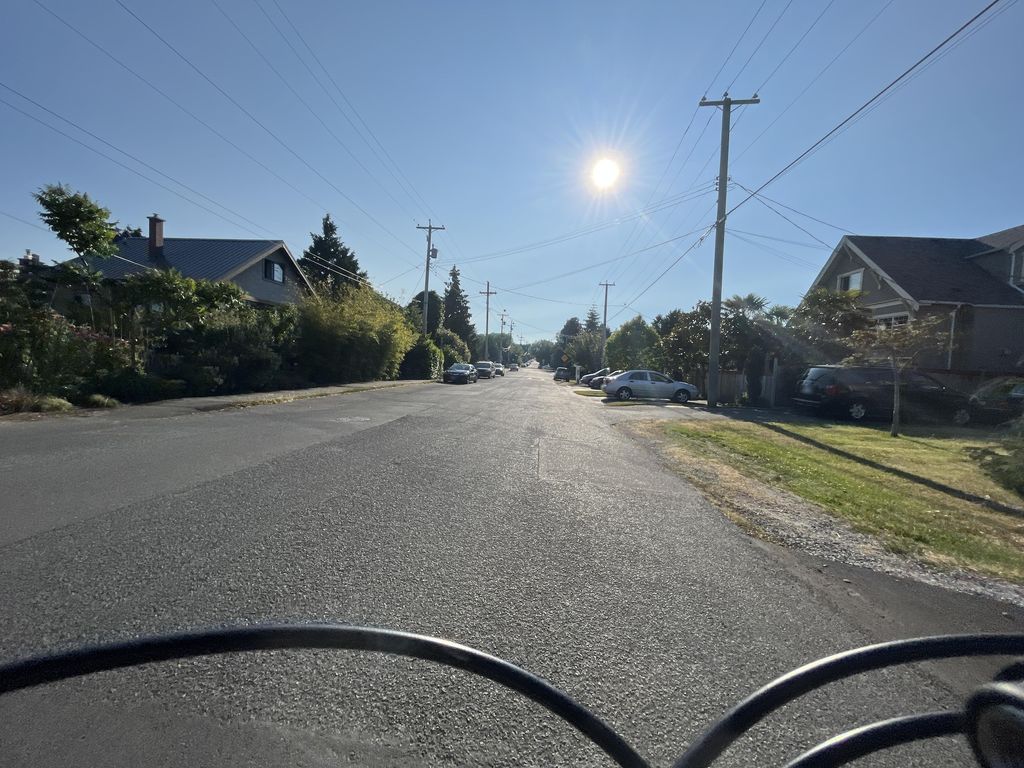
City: victoria